Interaction volume radius: 5 \u00c5
Interaction volume height: 10 \u00c5
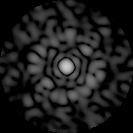
Disorder parameter: 0.8315